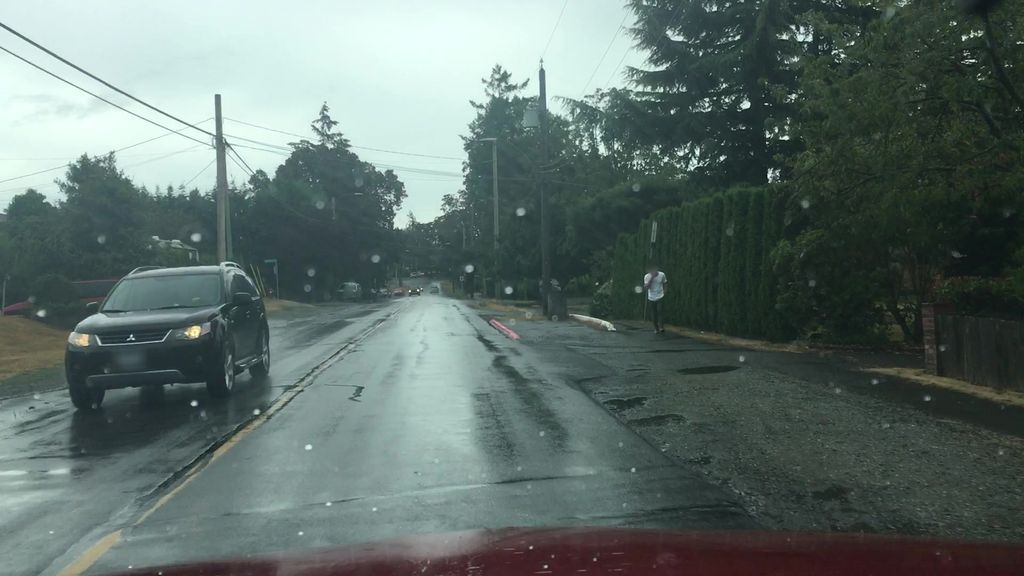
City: victoria